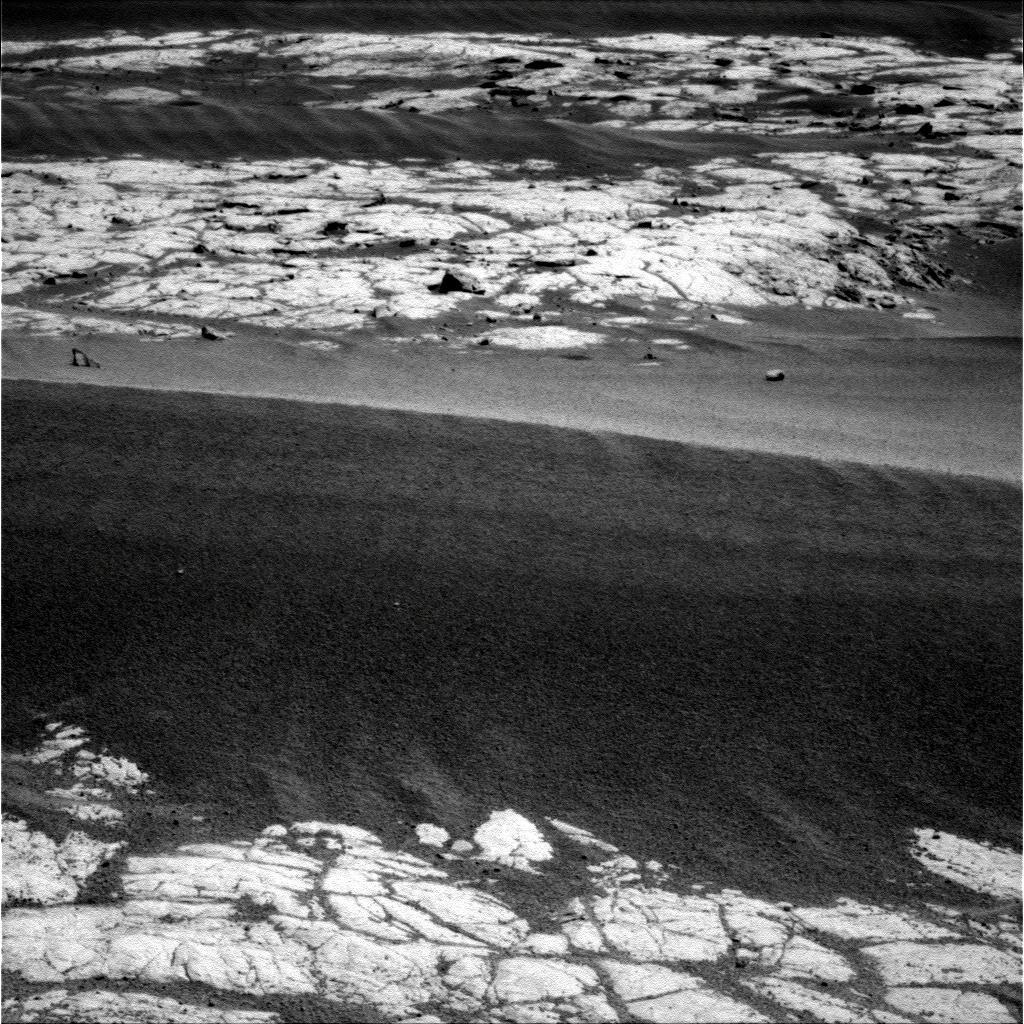
Terrain classes present: Bedrock, Gravel / Sand / Soil, Rock, Sky / Distant Mountains